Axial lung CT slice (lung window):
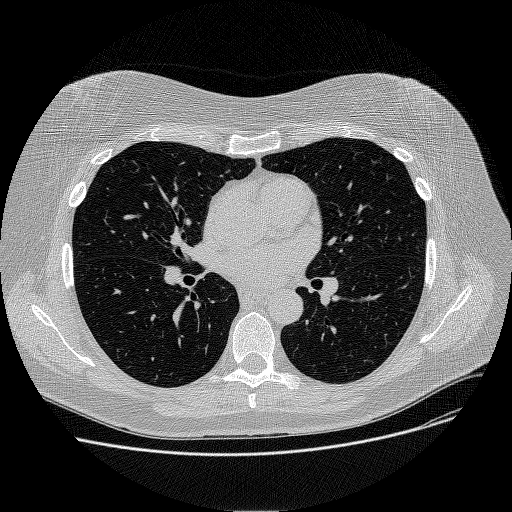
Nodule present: no